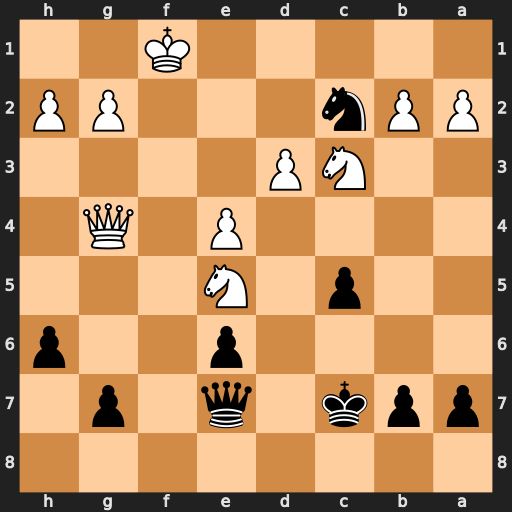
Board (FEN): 8/ppk1q1p1/4p2p/2p1N3/4P1Q1/2NP4/PPn3PP/5K2
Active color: b
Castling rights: -
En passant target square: -
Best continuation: Ne3+ Ke2 Nxg4